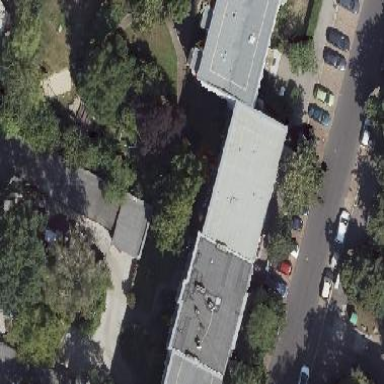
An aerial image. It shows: Garages with flat roofs.